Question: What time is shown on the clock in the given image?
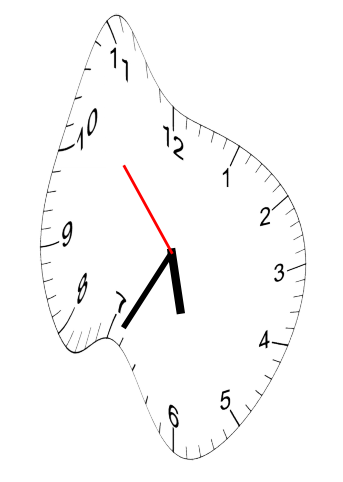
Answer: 05:34:53